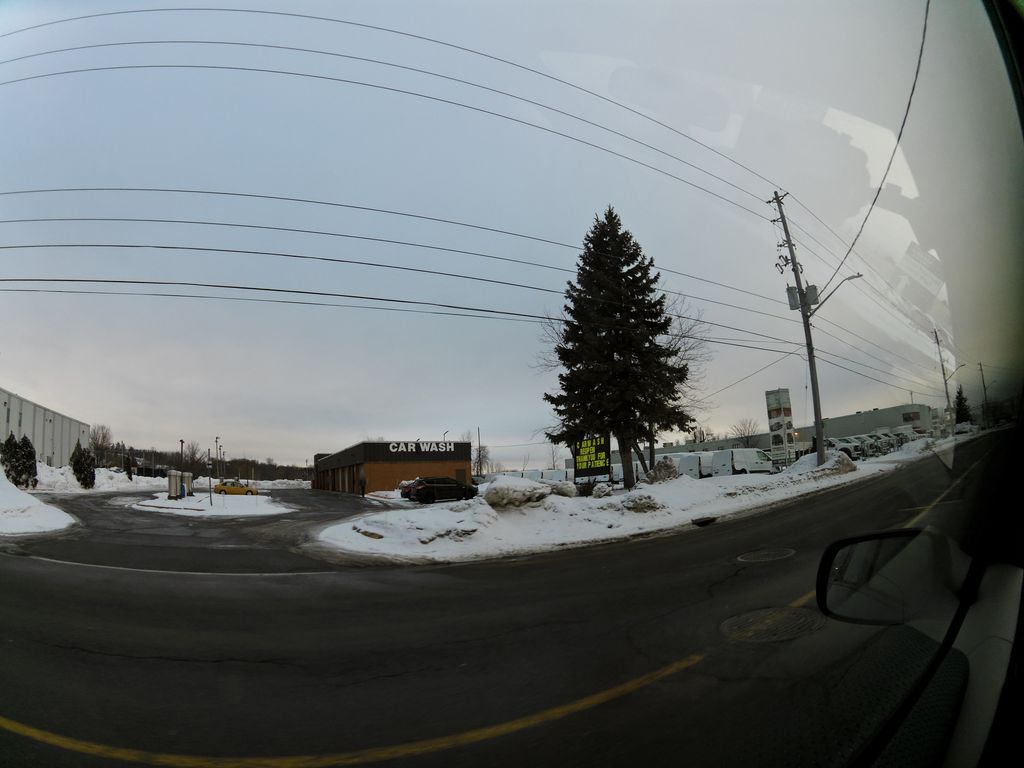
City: ottawa-gatineau